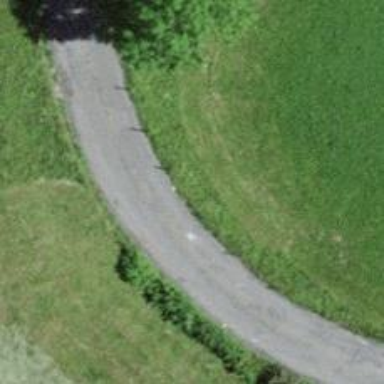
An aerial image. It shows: Unclassified road.